Question: I have a column that the cells format is like this :

I have been being confused by this problem and I get this error "Cannot get a text value from a numeric cell".
How can I get the cell contains integer value "2040" as string where as it has been formatted as text in the spreadsheet?
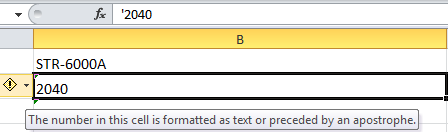
Answer: The class you're looking for is <URL> will do that for you.
Your code can then look something like:
'''
DataFormatter fmt = new DataFormatter();
Row r = sheet.getRow(10);
Cell c = r.getCell(2, Row.RETURN_BLANK_AS_NULL);
if (c == null) {
// There's no value in this cell
} else {
System.out.println("Cell K2 is " + fmt.formatCellValue(c));
}
'''